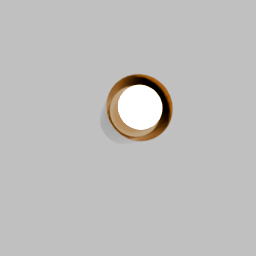
Label: lighting